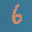
Label: 6